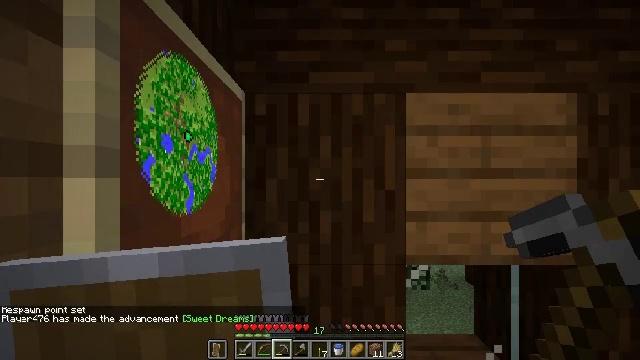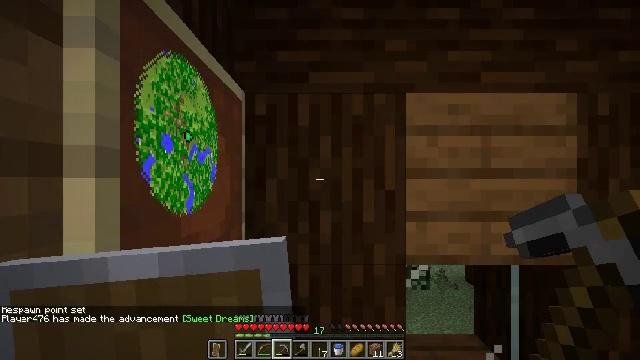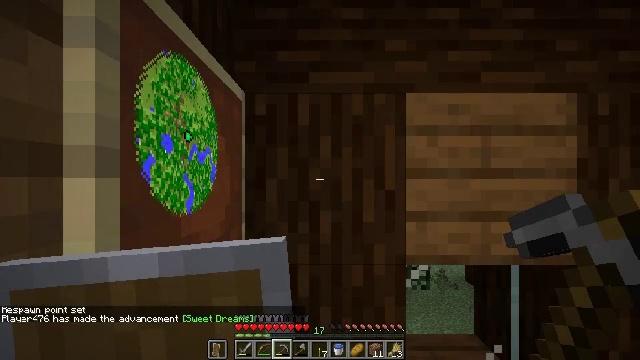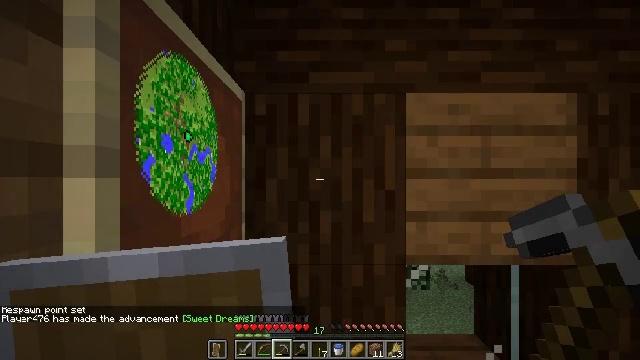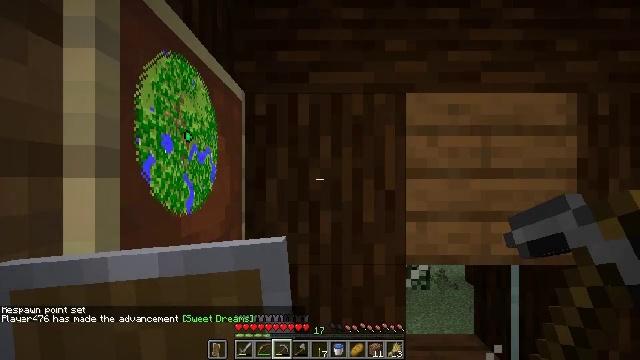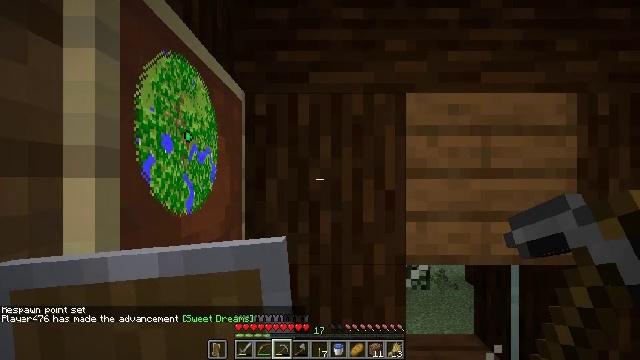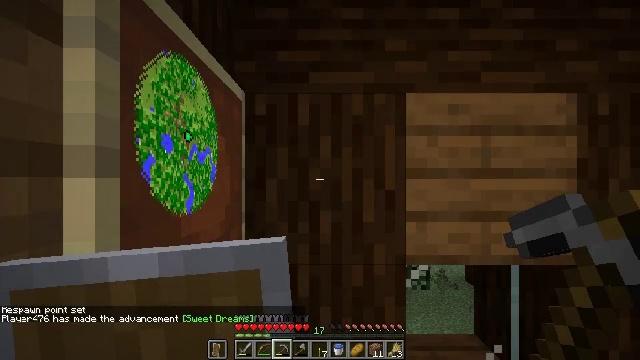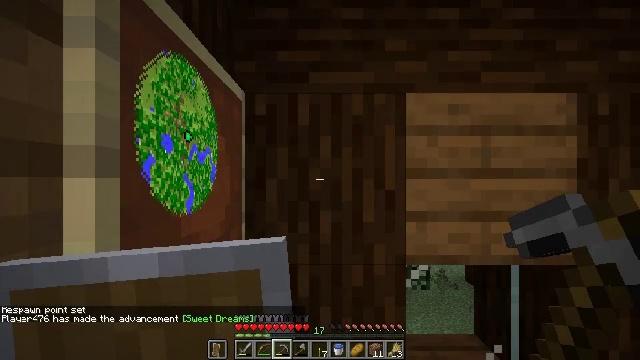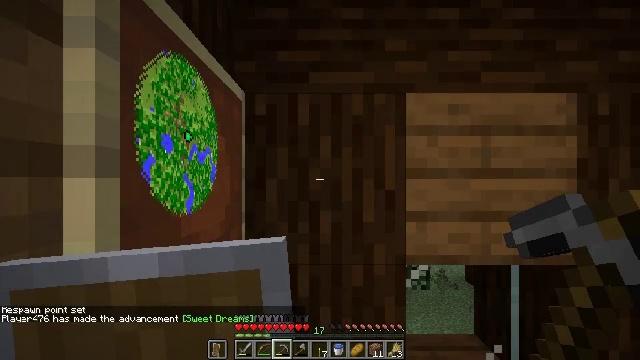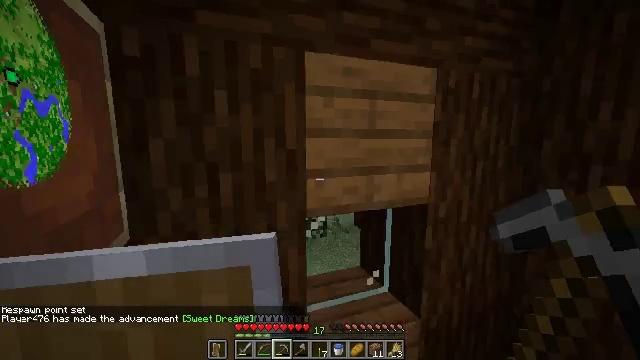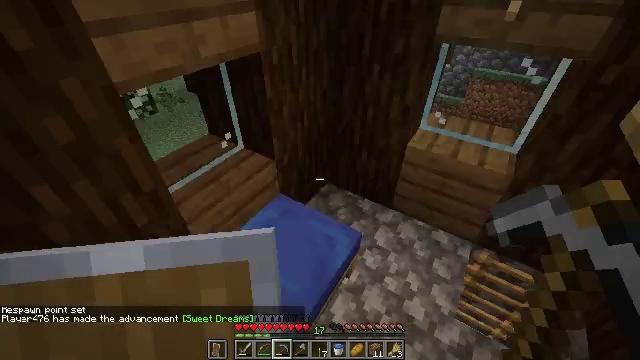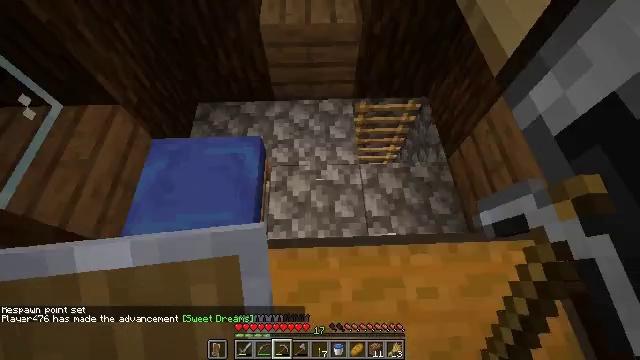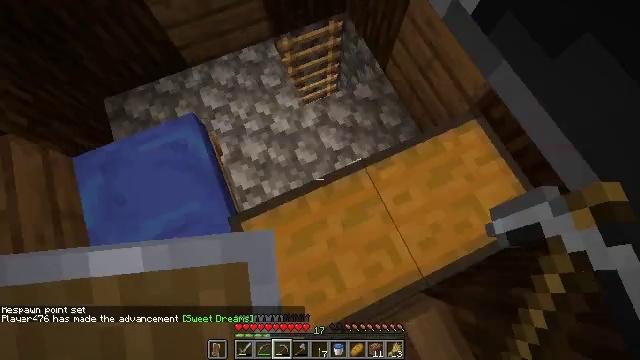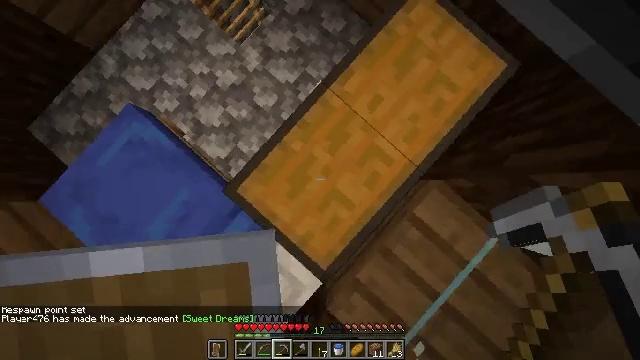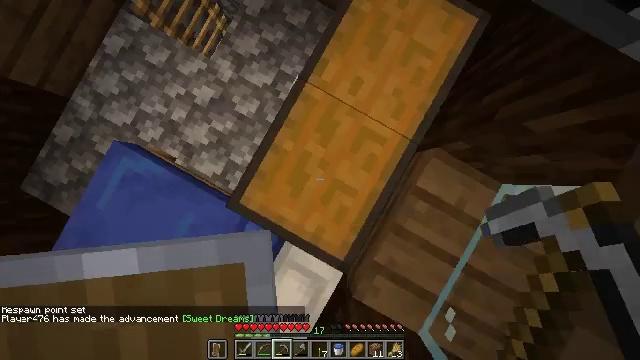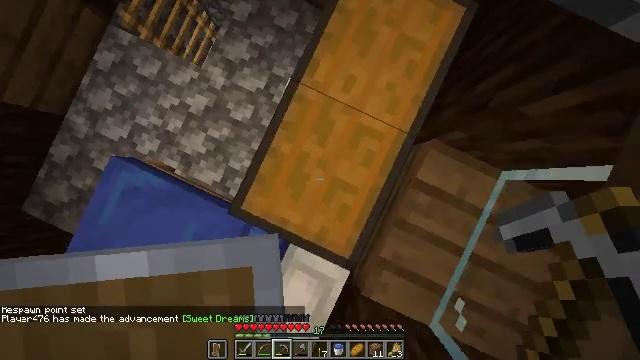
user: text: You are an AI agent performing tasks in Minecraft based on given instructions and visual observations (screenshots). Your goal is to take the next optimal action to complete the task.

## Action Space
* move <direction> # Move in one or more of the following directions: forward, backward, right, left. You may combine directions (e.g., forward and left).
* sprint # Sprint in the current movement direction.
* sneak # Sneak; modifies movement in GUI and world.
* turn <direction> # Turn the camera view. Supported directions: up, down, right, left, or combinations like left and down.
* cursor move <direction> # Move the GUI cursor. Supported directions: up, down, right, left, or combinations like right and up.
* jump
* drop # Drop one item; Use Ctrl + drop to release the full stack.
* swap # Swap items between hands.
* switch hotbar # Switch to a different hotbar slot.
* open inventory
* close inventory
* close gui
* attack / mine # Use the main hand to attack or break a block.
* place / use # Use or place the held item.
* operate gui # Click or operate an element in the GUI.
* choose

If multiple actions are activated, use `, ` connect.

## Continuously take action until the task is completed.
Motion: motion action
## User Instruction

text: Collect wheat crops.
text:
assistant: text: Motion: no_op
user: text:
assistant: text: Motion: no_op
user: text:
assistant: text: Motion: no_op
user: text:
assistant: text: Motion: no_op
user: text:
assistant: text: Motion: no_op
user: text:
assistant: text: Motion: no_op
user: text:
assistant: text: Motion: no_op
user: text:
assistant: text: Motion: no_op
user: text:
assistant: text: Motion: turn right and down
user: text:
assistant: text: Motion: turn right and down
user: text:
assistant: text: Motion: turn right and down
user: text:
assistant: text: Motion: turn right and down
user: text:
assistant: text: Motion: turn right and down
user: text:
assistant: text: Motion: turn right and down
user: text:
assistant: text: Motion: turn right and down
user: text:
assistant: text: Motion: turn left and up
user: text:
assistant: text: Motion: no_op
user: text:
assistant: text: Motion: move forward
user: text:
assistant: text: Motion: move forward, turn left
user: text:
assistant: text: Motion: move forward and move left, turn left and up
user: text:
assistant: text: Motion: move forward and move left, turn left and up
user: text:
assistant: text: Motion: move forward and move left
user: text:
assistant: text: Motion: move forward and move left
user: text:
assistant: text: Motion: move forward and move left
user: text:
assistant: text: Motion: move forward and move left
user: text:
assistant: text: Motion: move forward and move left
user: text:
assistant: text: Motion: move forward, turn right
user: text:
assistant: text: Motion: move forward, turn right and up
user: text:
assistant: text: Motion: move forward, turn right
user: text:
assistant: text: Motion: move forward, turn right and up